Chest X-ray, PA view. Patient: 35 years old, sex M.
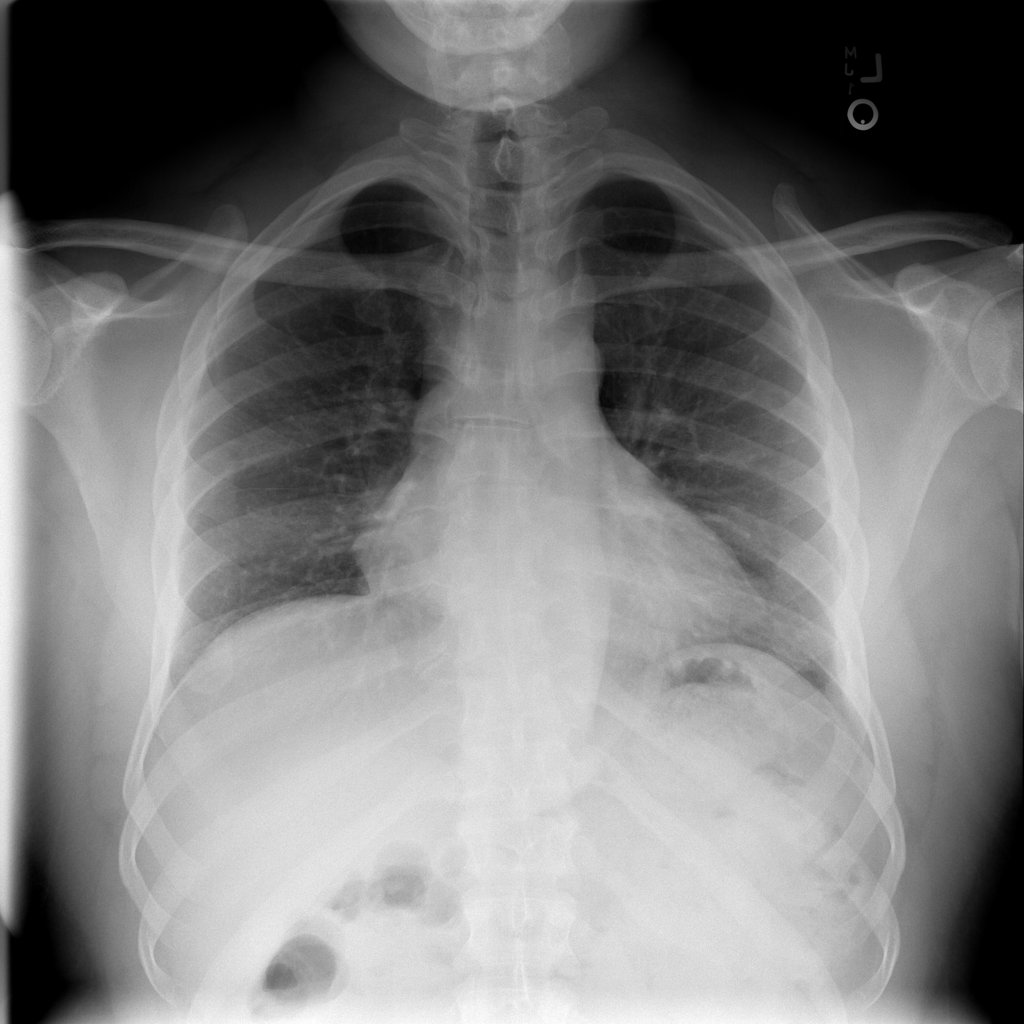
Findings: No Finding